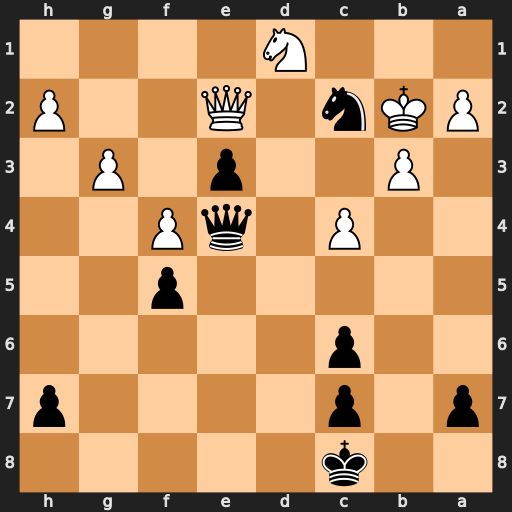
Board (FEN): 2k5/p1p4p/2p5/5p2/2P1qP2/1P2p1P1/PKn1Q2P/3N4
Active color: b
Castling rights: -
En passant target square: -
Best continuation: Nd4 Qxe3 Qc2+